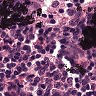
Metastatic tissue present: no